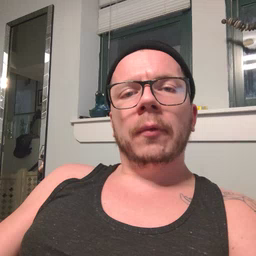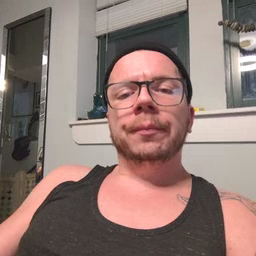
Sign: awake